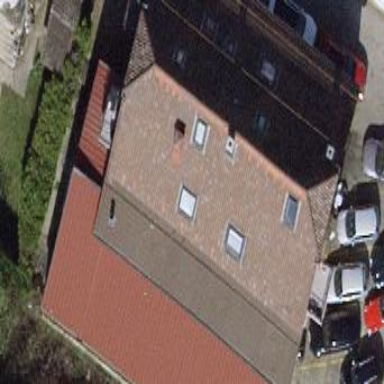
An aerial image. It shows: Residential building with half-hipped roof shape.